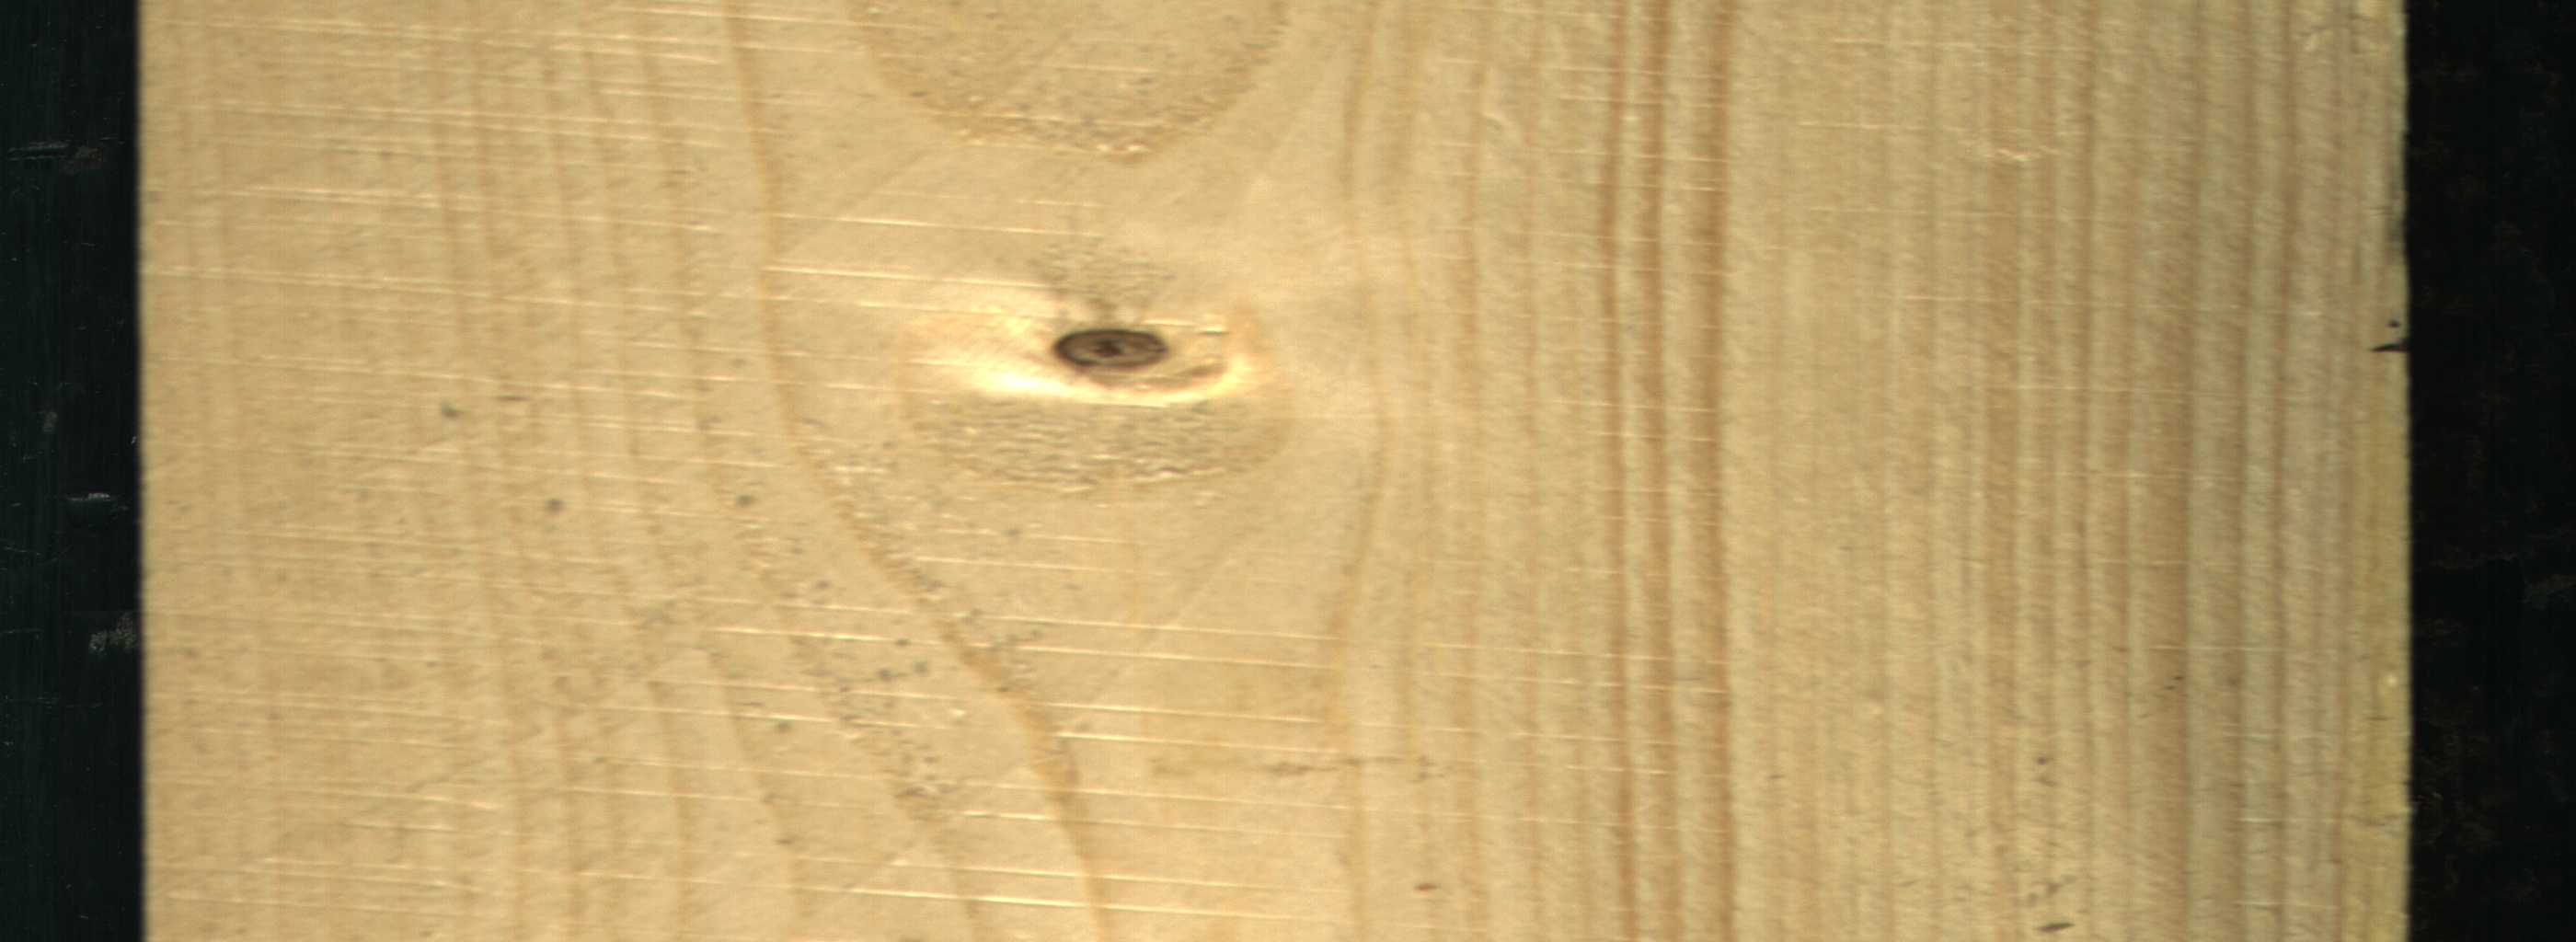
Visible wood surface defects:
Dead_Knot